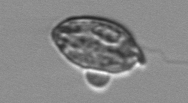
Label: Katodinium_or_Torodinium